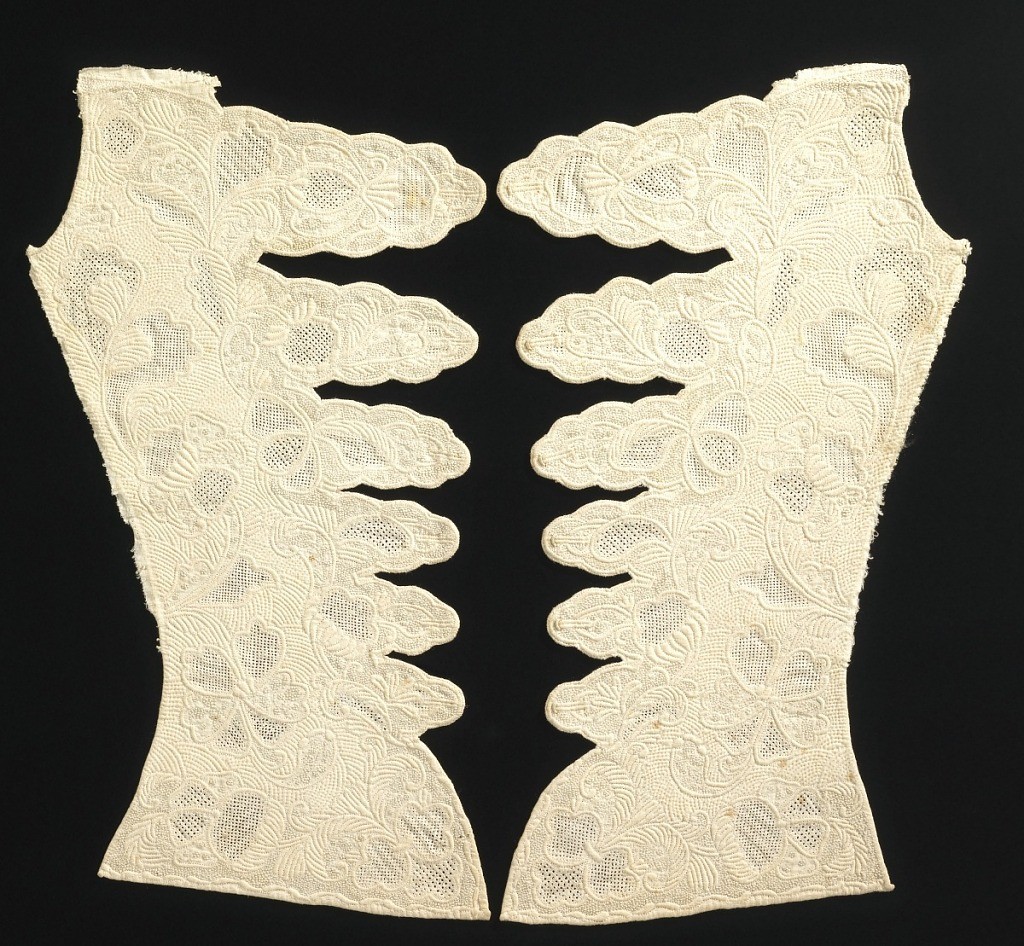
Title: Bodice fronts
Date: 18th century
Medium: linen Technique: trapunto, open-work and embroidery
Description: Two shaped bodice fronts with six extended tabs for lacing, in white linen with white embroidery, open-work embroidery and trapunto (stuffed quilting) in a pattern of scrolling flowers and leaves.